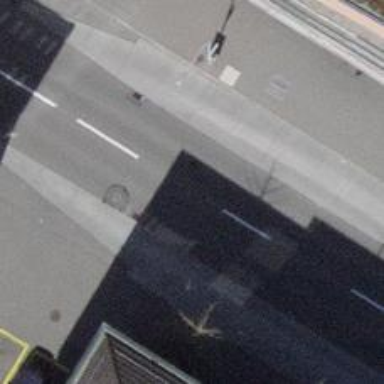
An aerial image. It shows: Bus stop with stop position for public transport.